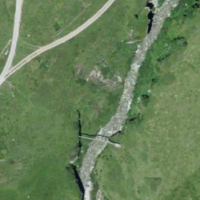
EUNIS habitat code: 26
Species observed at this site:
Primula hirsuta
Campanula barbata